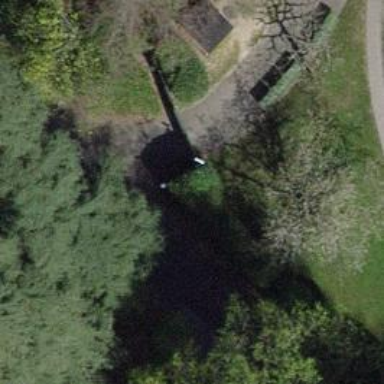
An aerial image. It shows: Gate.